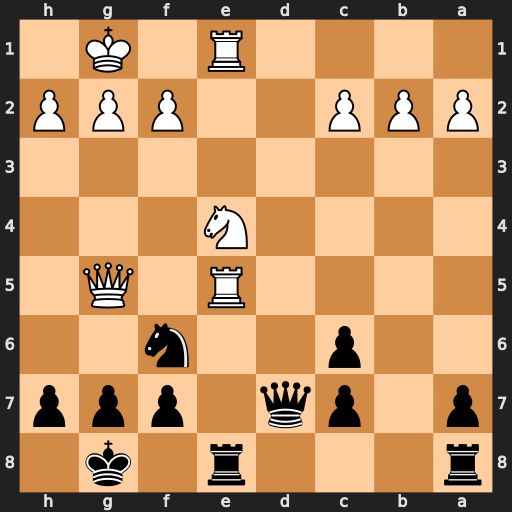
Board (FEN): r3r1k1/p1pq1ppp/2p2n2/4R1Q1/4N3/8/PPP2PPP/4R1K1
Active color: b
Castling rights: -
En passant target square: -
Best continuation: Nxe4 Qf5 Qxf5